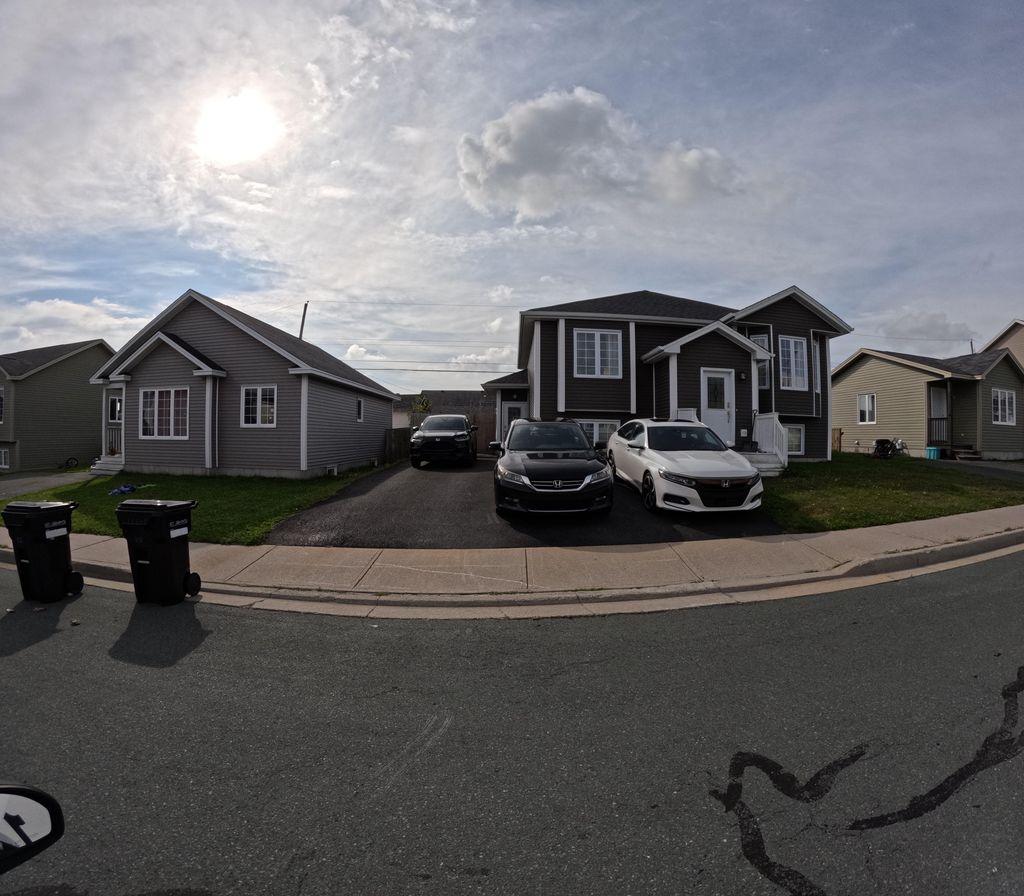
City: st_johns